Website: walmart
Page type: orders-overview
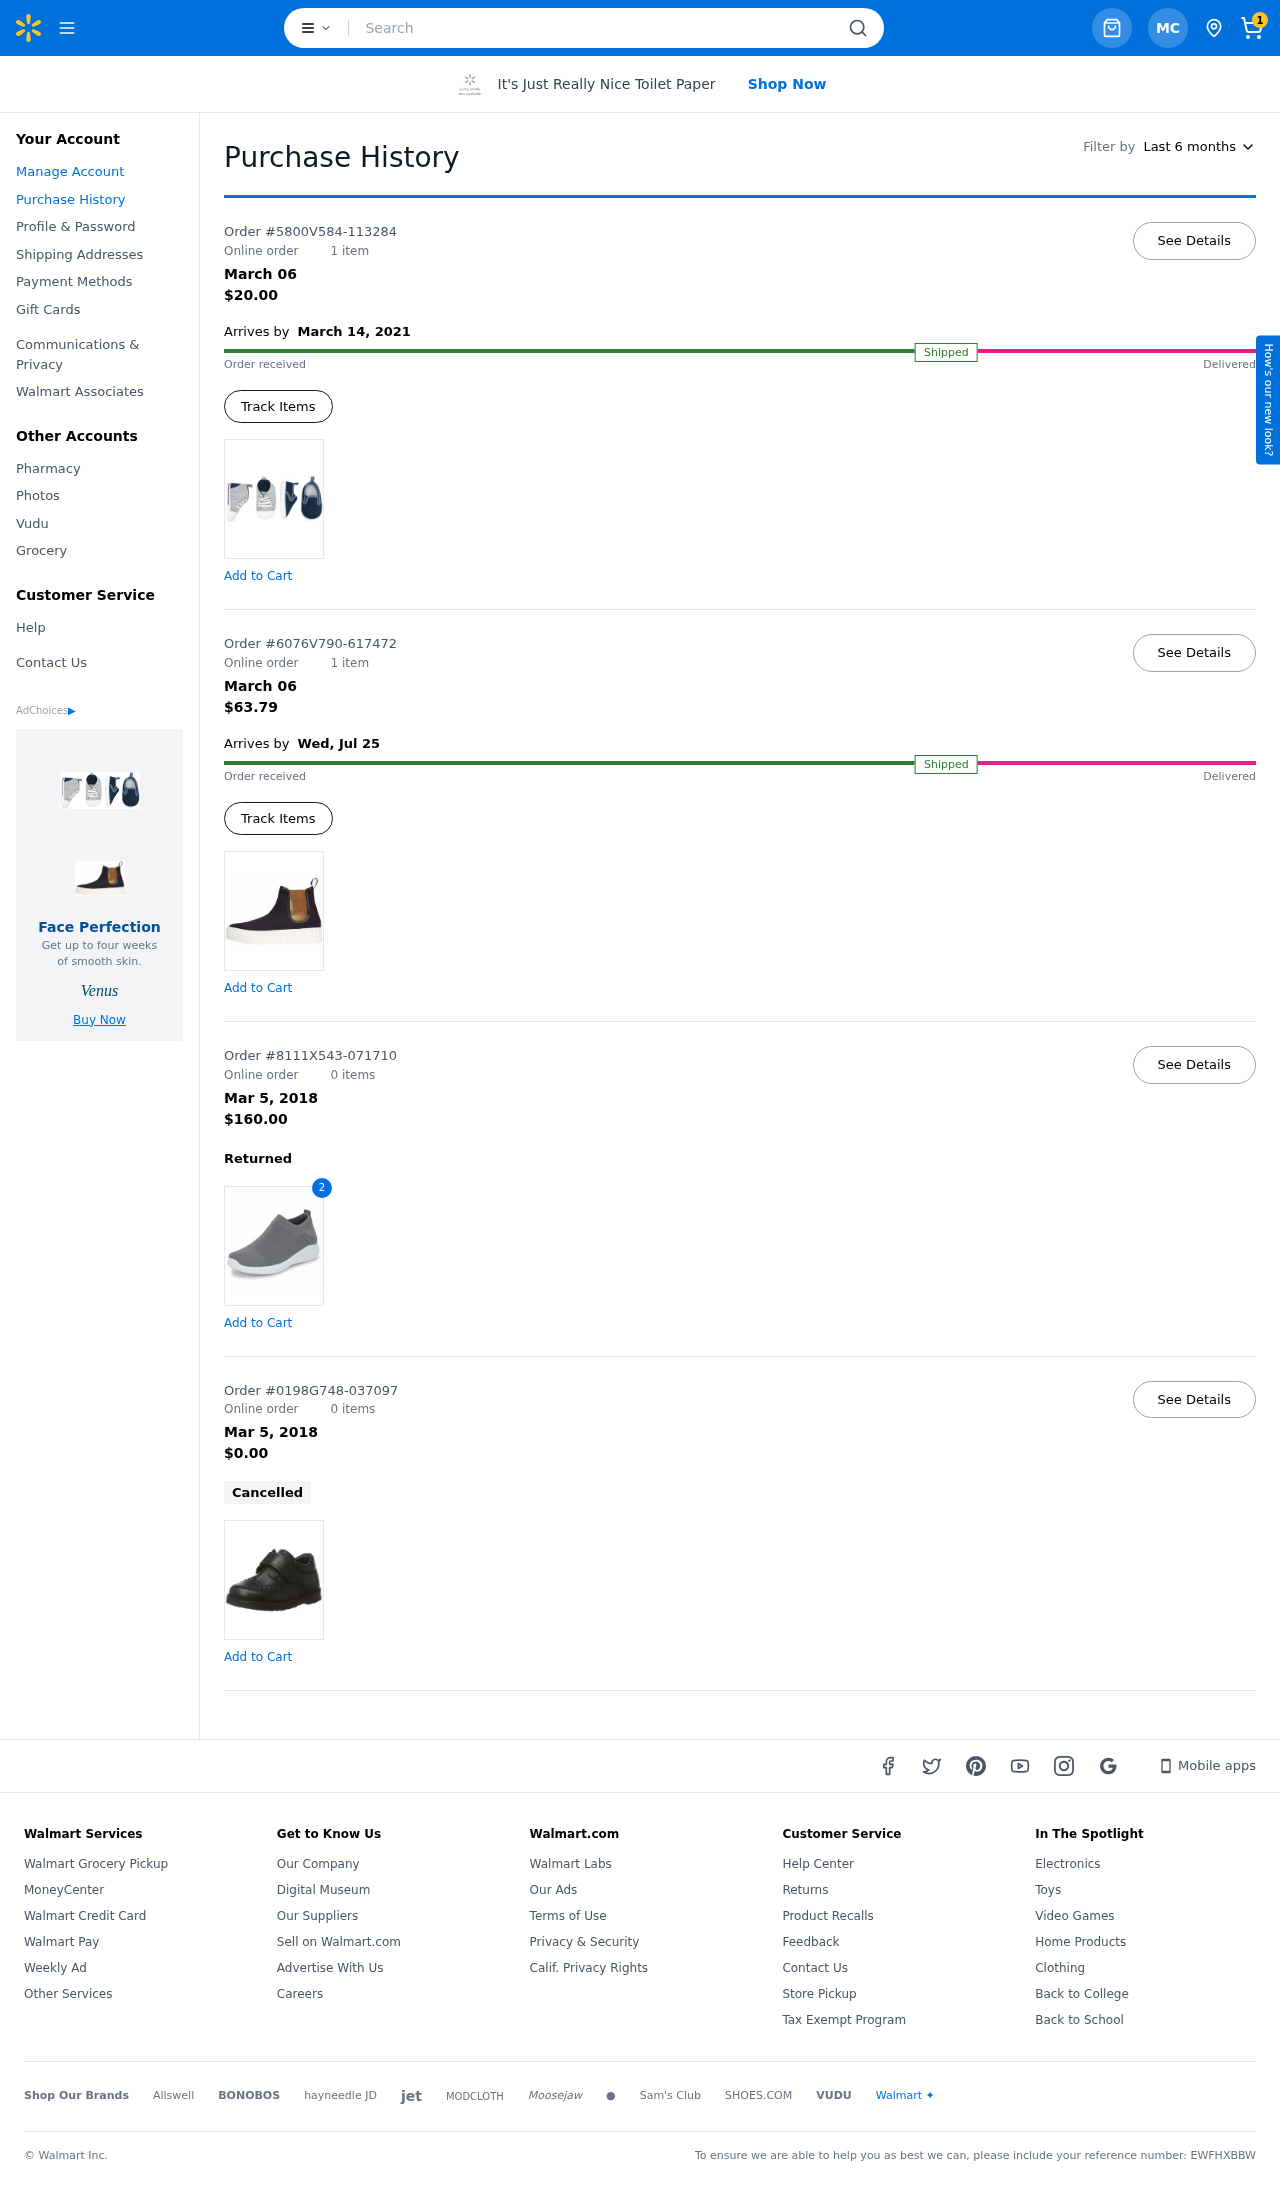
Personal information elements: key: PII_INITIALS
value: MC
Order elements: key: ORDER_NUM_ITEMS
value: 1
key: ORDER1_ID
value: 5800V584-113284
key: ORDER1_NUM_ITEMS
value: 1 item
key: ORDER1_DATE
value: March 06
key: ORDER1_TOTAL
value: $20.00
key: ORDER1_DELIVERY_DATE
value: March 14, 2021
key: ORDER2_ID
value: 6076V790-617472
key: ORDER2_NUM_ITEMS
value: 1 item
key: ORDER2_DATE
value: March 06
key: ORDER2_TOTAL
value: $63.79
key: ORDER2_DELIVERY_DATE
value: Wed, Jul 25
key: ORDER3_ID
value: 8111X543-071710
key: ORDER3_NUM_ITEMS
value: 0 items
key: ORDER3_DATE
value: Mar 5, 2018
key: ORDER3_TOTAL
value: $160.00
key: ORDER3_ITEM_QTY
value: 2
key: ORDER4_ID
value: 0198G748-037097
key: ORDER4_NUM_ITEMS
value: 0 items
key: ORDER4_DATE
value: Mar 5, 2018
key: ORDER4_TOTAL
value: $0.00
Search elements: key: HEADER_SEARCH
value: Search